Interaction volume radius: 5 \u00c5
Interaction volume height: 15 \u00c5
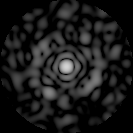
Disorder parameter: 0.7926